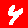
Digit: 4